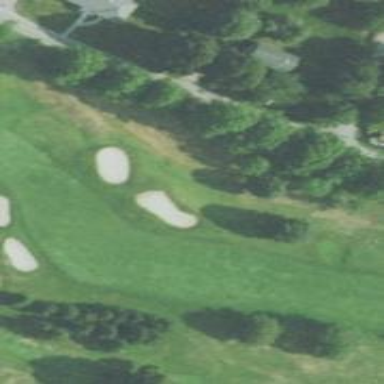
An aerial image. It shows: Grassy area designated as golf fairway.